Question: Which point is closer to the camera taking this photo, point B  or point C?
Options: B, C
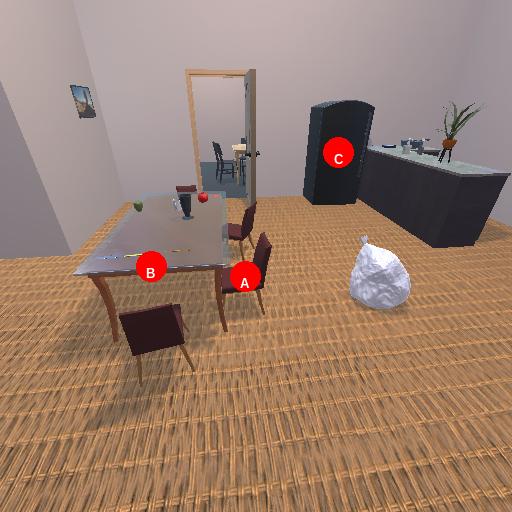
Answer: B